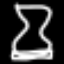
Label: hourglass